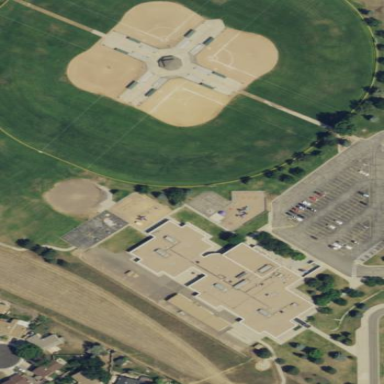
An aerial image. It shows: School.